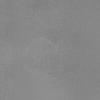
Atmospheric dust classification: dusty